Question: I have the following HTML
'''
<ol data-level="0">
<li class="active">This is the data1</li>
</ol>
<ol data-level="1">
<li class="active">This is the data2</li>
</ol>
<ol data-level="2">
<li class="active">This is the data3</li>
</ol>
<ol data-level="3">
<li class="active">This is the data4</li>
</ol>
<ol data-level="2">
<li class="active">This is the data5</li>
</ol>
<ol data-level="2">
<li class="active">This is the data6</li>
</ol>
<ol data-level="0">
<li class="active">This is the data7</li>
</ol>
'''
Below you can see the outcome of the above HTML (I stripped out some html tags for better readability!).
I have to create a valid unordered list from this outcome. I've searched around stackoverflow and I came across multiple solutions. E.g. making use of a recursive function. The problem with this is that I don't know how to pass in the objects that belong to the 'root' object (see: <URL>.
At the moment I'm stuck with this code:
'''
var $root = $items.first();
var rootLvl = $root.data('level');
var prevLvl = rootLvl;
function recursiveCheck($next) {
prevLvl = $next.data('level');
var nextItem = $next.next();
if (nextItem.data('level') > prevLvl) {
console.log('check');
recursiveCheck(nextItem);
} else {
console.log('break');
}
}
recursiveCheck($root);
'''
At the 'break' I don't know how to go back to the previous root element.. Can someone pull me in the right direction?
Thanks in advance!
Edit: My desired outcome is like this:
'''
<ul>
<li>Data 1
<ul>
<li> Data 2
<ul>
<li> Data 3
<ul>
<li>
Data 4
</li>
</ul>
</li>
<li>Data 5
</li>
<li>Data 6
</li>
</ul>
</li>
</ul>
</li>
<li>Data 7
</li>
</ul>
'''
More information
'''
- level 1
- - level 2 // this belongs to the first level 1
- - - level 3 // this belongs to level 2
- - - level 3 // this belongs to level 2
- - - level 3 // this belongs to level 2
- - level 2 // this belongs to the first level 1
- level 1
- - level 2 // this belongs to the second level 1
'''
in this example the first level 1 has two level 2 subitems, but one of them also has three level 3 subitems. So I have to find out how to get the next items with a higher level. I'm able to produce above string with '- - -'. I just can't convert this to an unordered list.
Solved, final code:
'''
edu.saveSummary = function() {
var dataLevel = 'edu-draggable-level';
var node = $('[data-edu-draggable]').first();
function parseUL() {
var level = node.data(dataLevel);
var ul = document.createElement("ul");
while (node && node.data(dataLevel) === level) {
var li = document.createElement("li");
li.textContent = node.text();
ul.appendChild(li);
node = node.next();
if (node && +node.data(dataLevel) > level) {
li.appendChild(parseUL());
}
}
return ul;
}
return parseUL();
};
'''
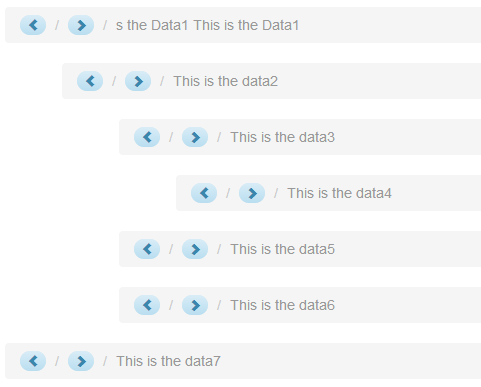
Answer: Something along these lines should work:
'''
var node = first_ol_node;
function parseUL() {
var level = +node.children().first().data('level');
var ul = document.createElement("ul");
while (node && +node.children().first().data('level') === level) {
var li = document.createElement("li");
li.textContent = node.text();
ul.appendChild(li);
node = node.next();
if (node && +node.children().first().data(level) > level) {
li.appendChild(parseUL());
}
}
return ul;
}
var ul = parseUL();
'''
One problem is that you need both to return the parsed 'ul' node from the function and you also need to advance the parsing pointer over the source items (and in Javascript there's no way to pass a variable by reference, you can only pass by value).
In this solution I'm using an external variable instead of a parameter to keep the current pointer in the source items (advanced in 'node = node.next()') and the return value is the parsed UL.